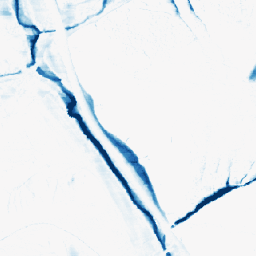
Category: morphological
Decomposition family: morphological_ellipse
Decomposition parameters: operation: closing
width: 5
height: 20
Upsampling method: nearest
Upsampling parameters: scale: 4
Upsampling scale: 4